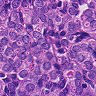
Metastatic tissue present: yes